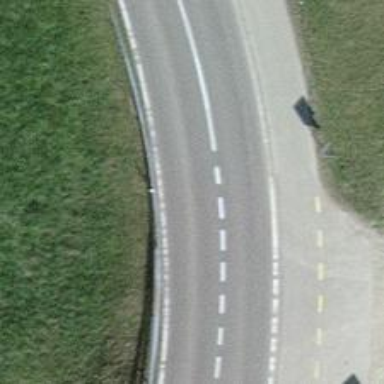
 featuring cycle track on the left side."